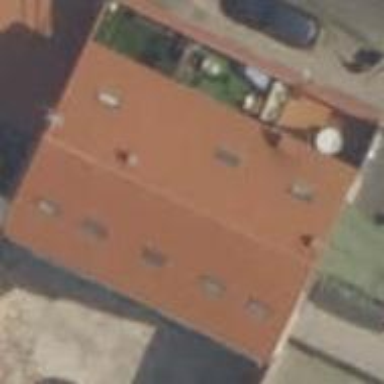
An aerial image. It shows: Image showing building with apartments.